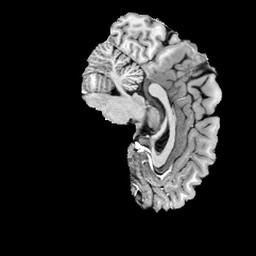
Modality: T1w
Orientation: sagittal
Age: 25
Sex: female
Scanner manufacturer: siemens
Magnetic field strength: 6.98 T
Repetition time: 6 s
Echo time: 0.00302 s